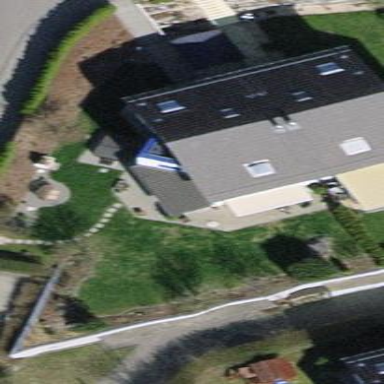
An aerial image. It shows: House with tiled roof.